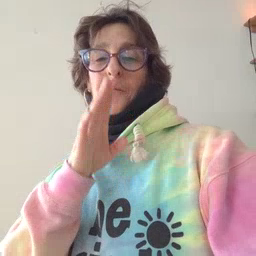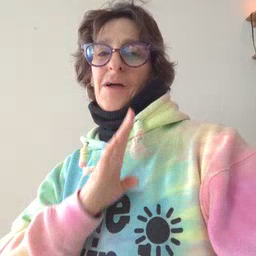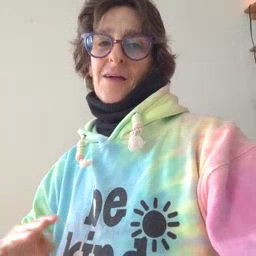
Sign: quiet